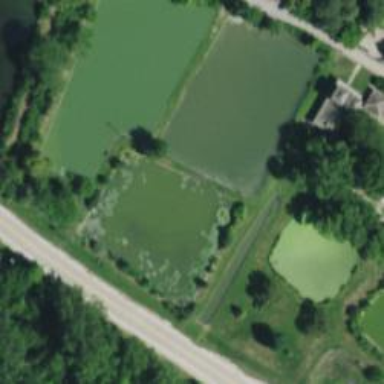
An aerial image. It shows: Fishpond surrounded by water.